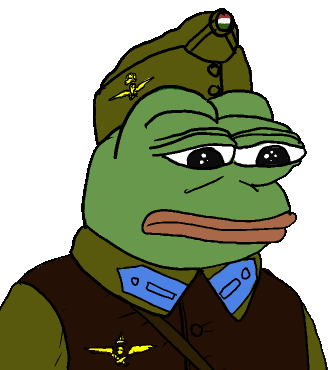
Label: 5_Pepe